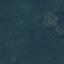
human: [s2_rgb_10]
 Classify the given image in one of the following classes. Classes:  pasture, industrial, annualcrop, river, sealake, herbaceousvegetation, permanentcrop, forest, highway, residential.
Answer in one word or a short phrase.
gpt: Forest